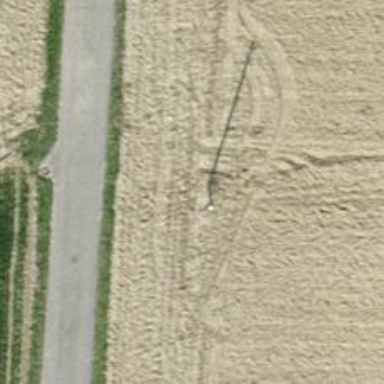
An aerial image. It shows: Power pole.